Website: crate-barrel
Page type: billing-address
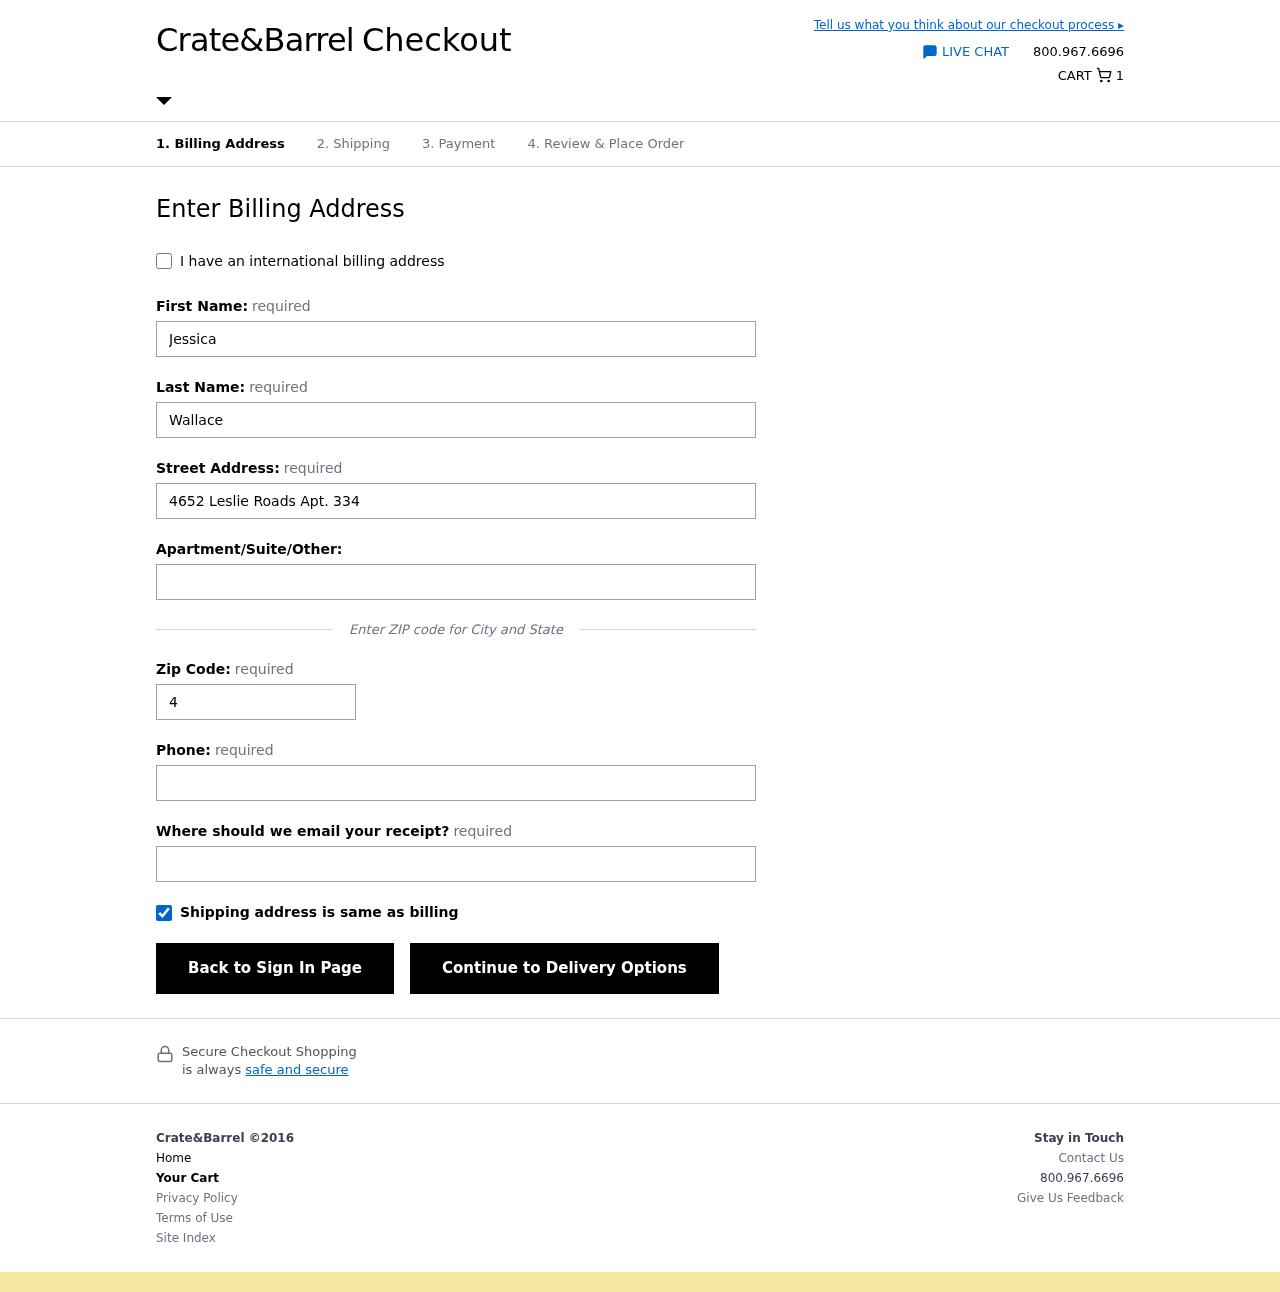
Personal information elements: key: PII_EMAIL
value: jessicawallace@gmail.com
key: PII_FIRSTNAME
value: Jessica
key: PII_LASTNAME
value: Wallace
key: PII_PHONE
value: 7292376101
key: PII_POSTCODE
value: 44656
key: PII_STREET
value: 4652 Leslie Roads Apt. 334
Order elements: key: ORDER_NUM_ITEMS
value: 1